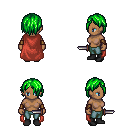
a pixel art fantasy rpg character, female body template, human, dark skin, maroon cape, teal pants, green bangs hairstyle, cloth bracers, black shoes, dagger, four views (front, back, left, right), 2x2 character sprite sheet, small pixel art, hard edges, no anti-aliasing